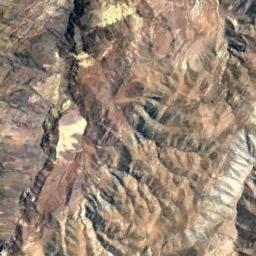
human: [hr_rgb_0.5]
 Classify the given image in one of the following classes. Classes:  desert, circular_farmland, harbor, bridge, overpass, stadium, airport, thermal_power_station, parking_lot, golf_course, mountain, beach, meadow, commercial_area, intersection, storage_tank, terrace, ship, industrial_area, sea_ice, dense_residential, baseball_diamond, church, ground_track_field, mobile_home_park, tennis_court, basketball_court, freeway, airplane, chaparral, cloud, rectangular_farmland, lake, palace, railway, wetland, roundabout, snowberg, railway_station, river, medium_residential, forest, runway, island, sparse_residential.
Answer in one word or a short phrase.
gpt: mountain